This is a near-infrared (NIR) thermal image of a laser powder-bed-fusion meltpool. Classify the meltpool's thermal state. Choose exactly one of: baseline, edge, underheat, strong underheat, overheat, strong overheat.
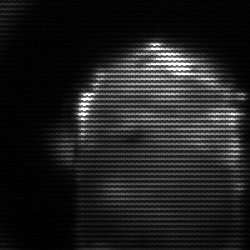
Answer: baseline